Question: I've been making a Node app that uses GitHub for authentication via 'Passport.js'.
Recently I put my app on heroku, and now I seem to only be able to either authenticate on heroku or localhost, not both...
GitHub has a defined callback parameter:

How do I make this be generic so it will work if I'm using either my public instance or testing locally?
My auth code is taken right from the passport-github example:
'''
passport.use(new ghStrat({
clientID: GITHUB_CLIENT_ID,
clientSecret: GITHUB_CLIENT_SECRET,
callbackURL: "/auth/github/callback"
},
function(accessToken, refreshToken, profile, done) {
...
'''
Any ideas?
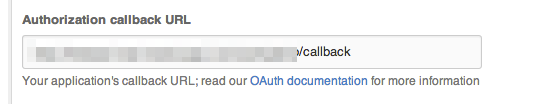
Answer: You have to create multiple keys, and then switch based on the environment. Some people use 'process.env.NODE_ENV' to determine if they are running in production or not, and choose a config file based on that.
You can set NODE_ENV to "production" on heroku
<URL>
and in your code switch on NODE_ENV
'''
var config
if (process.env.NODE_ENV === "production") {
config = require("./config.production.json")
} else {
config = require("./config.dev.json")
}
'''
where your two config files look like
'''
{
"clientId": "...",
"clientSecret": "...",
"callbackURL": "local or production uri"
}
'''